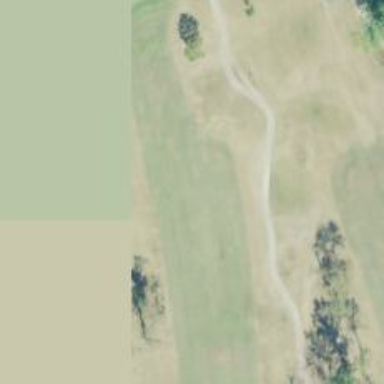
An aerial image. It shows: View of golf hole.